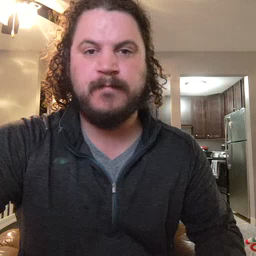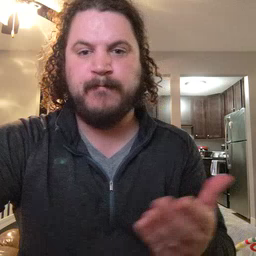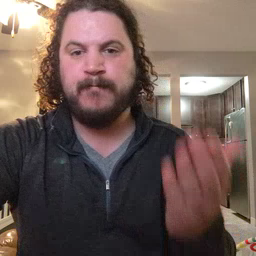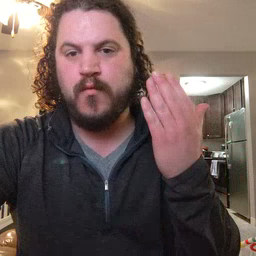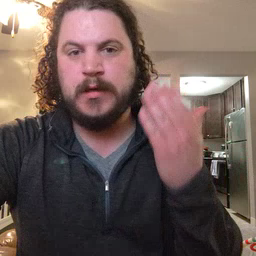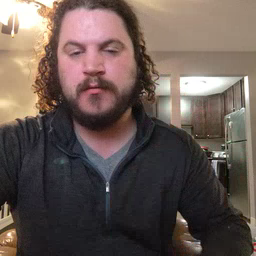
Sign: morning